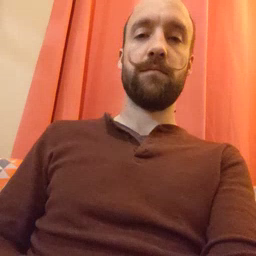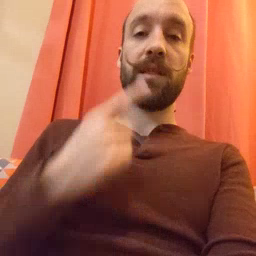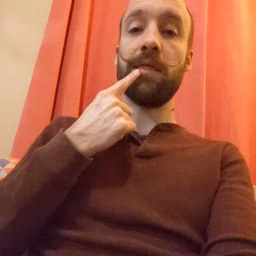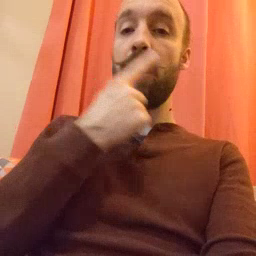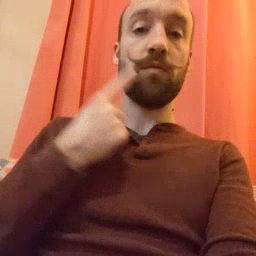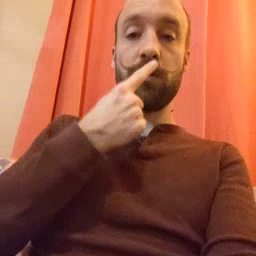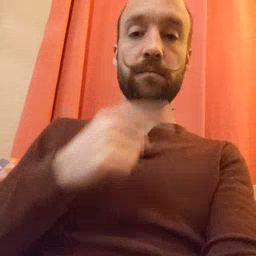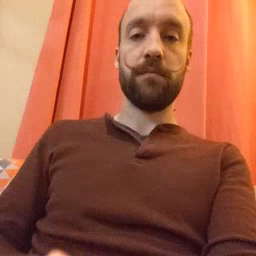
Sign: mouth